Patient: sex M, age 78
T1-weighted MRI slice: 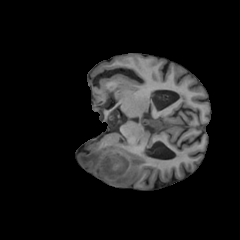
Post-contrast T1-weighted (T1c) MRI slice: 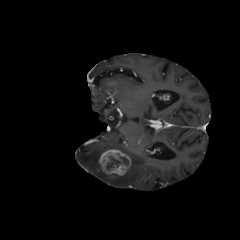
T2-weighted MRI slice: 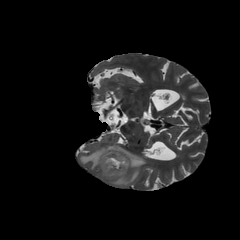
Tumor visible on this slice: yes
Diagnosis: Glioblastoma, IDH-wildtype
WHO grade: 4